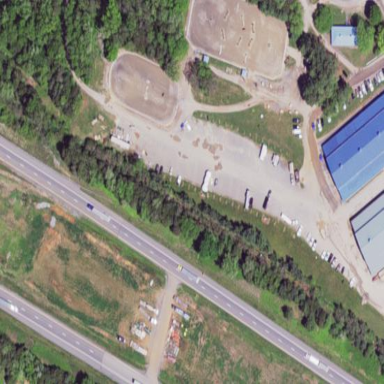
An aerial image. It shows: Caravan site for tourism.